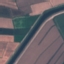
Land use / land cover class: River